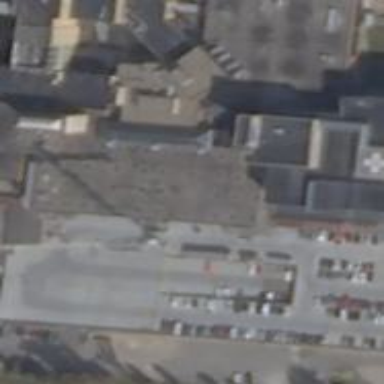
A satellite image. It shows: Multi-storey parking building.